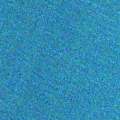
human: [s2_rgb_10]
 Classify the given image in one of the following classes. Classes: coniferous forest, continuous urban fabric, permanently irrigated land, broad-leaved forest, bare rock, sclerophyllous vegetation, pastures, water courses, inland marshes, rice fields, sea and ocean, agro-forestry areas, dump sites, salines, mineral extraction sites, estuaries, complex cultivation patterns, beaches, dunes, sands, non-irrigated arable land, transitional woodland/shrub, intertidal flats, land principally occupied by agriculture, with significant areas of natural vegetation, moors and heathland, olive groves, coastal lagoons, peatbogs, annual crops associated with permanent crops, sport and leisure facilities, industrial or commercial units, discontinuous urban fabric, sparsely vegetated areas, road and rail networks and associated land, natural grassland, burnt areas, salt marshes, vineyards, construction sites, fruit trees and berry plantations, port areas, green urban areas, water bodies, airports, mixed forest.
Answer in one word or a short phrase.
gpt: sea and ocean